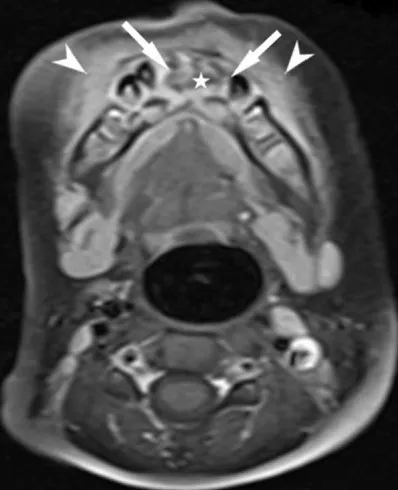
Magnetic resonance imaging of the girl's mandible (T1 TSE fat sat contrast medium sequence) showed areas of bone necrosis (star) with peripheral reactive bone contrast enhancement (arrows) and enhancement of the soft tissue edema (arrowheads).
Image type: radiology (mri)